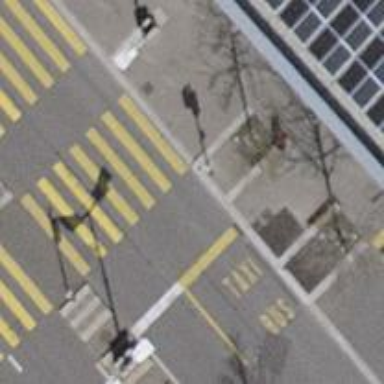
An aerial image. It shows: Kerb barrier.